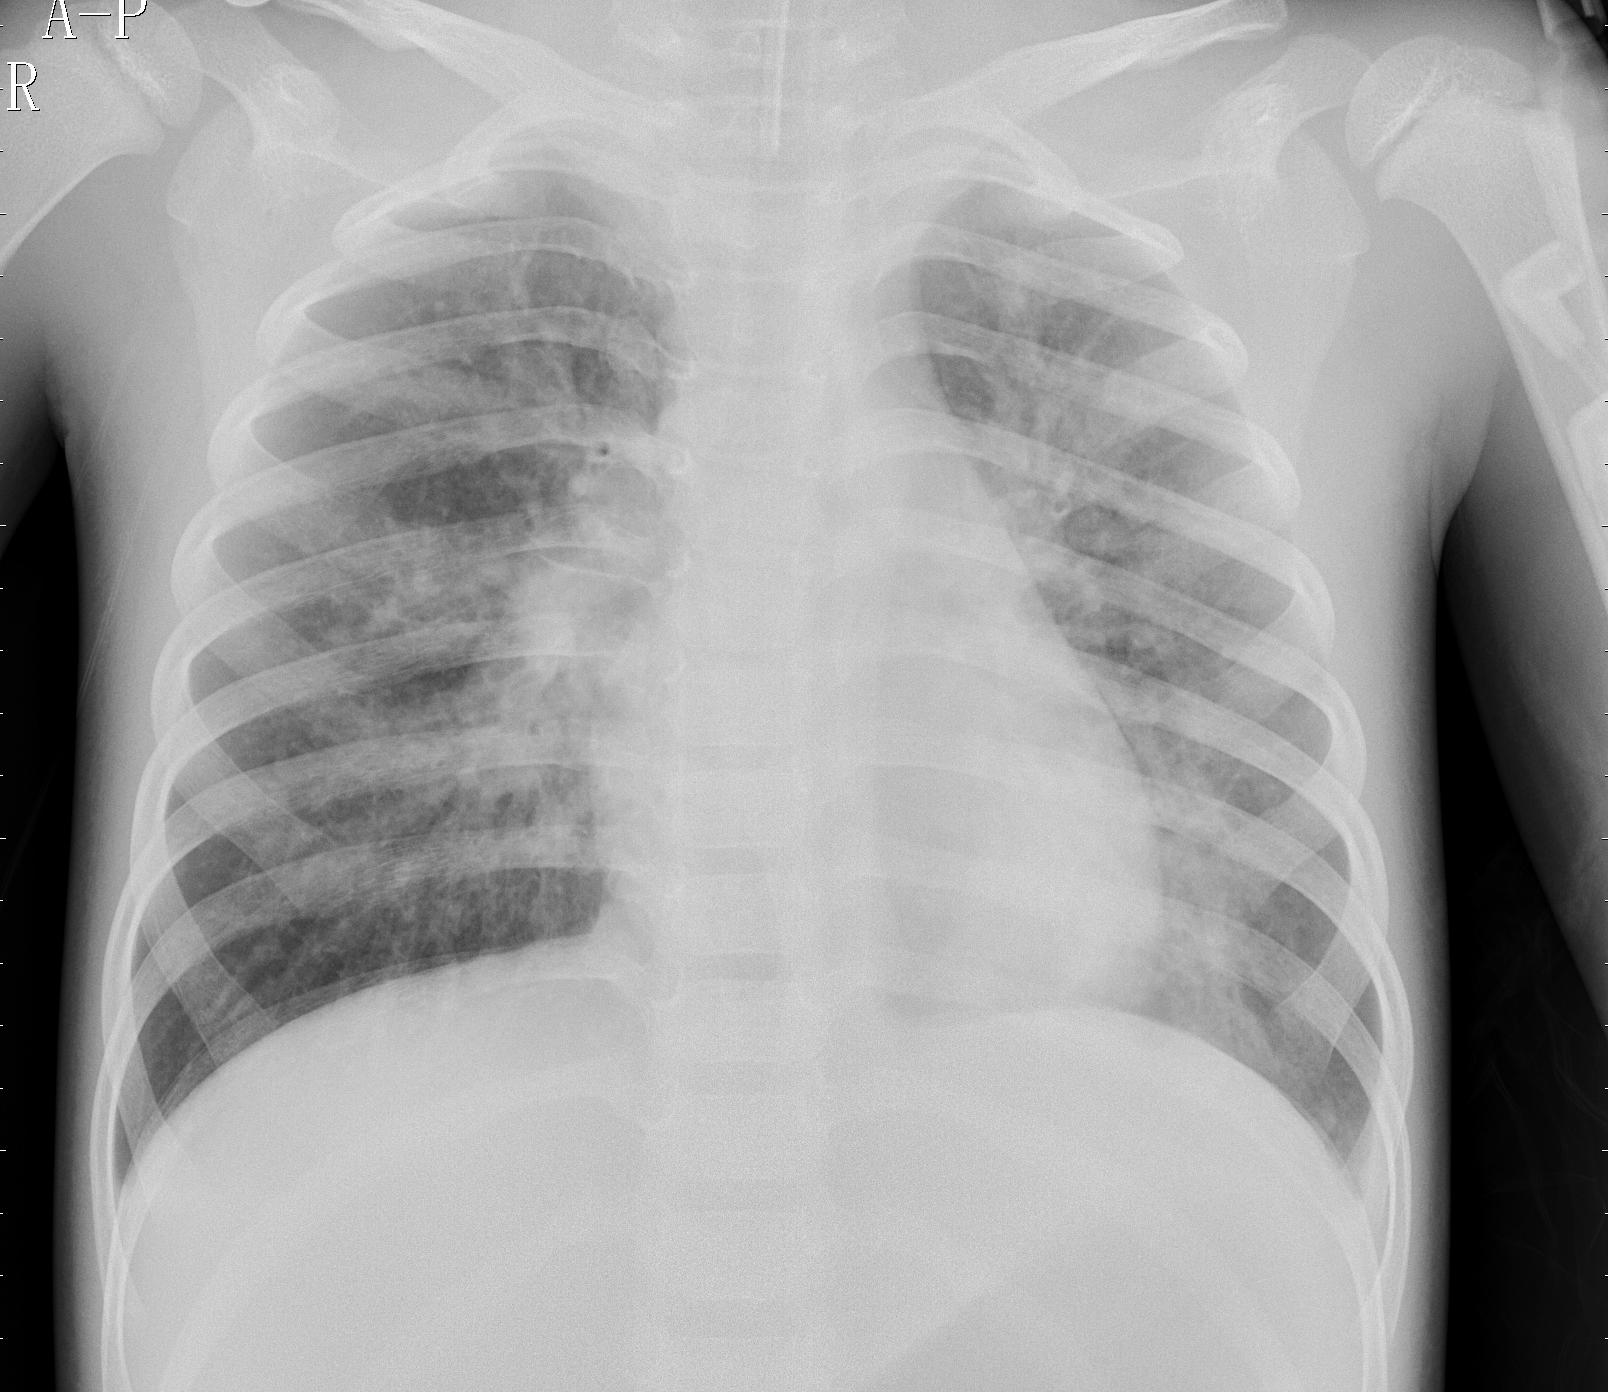
Diagnosis: PNEUMONIA